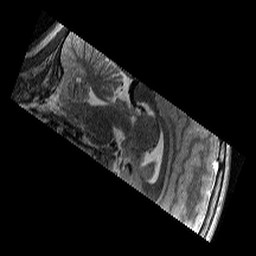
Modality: T2w
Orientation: sagittal
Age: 11
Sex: female
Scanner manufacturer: siemens
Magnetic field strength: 3 T
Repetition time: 9.23 s
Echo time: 0.067 s